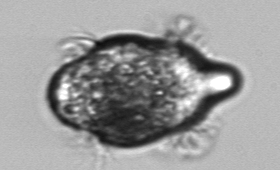
Label: Didinium